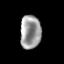
Tissue: prostate
Cell type: T cells
Senescence score: 0.2259
Nuclear area (px): 684
Mean DAPI intensity: 154.614